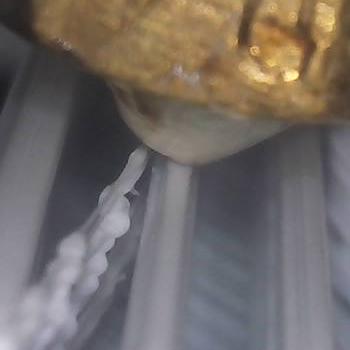
Flow rate: 70%